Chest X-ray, AP view. Patient: 51 years old, sex M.
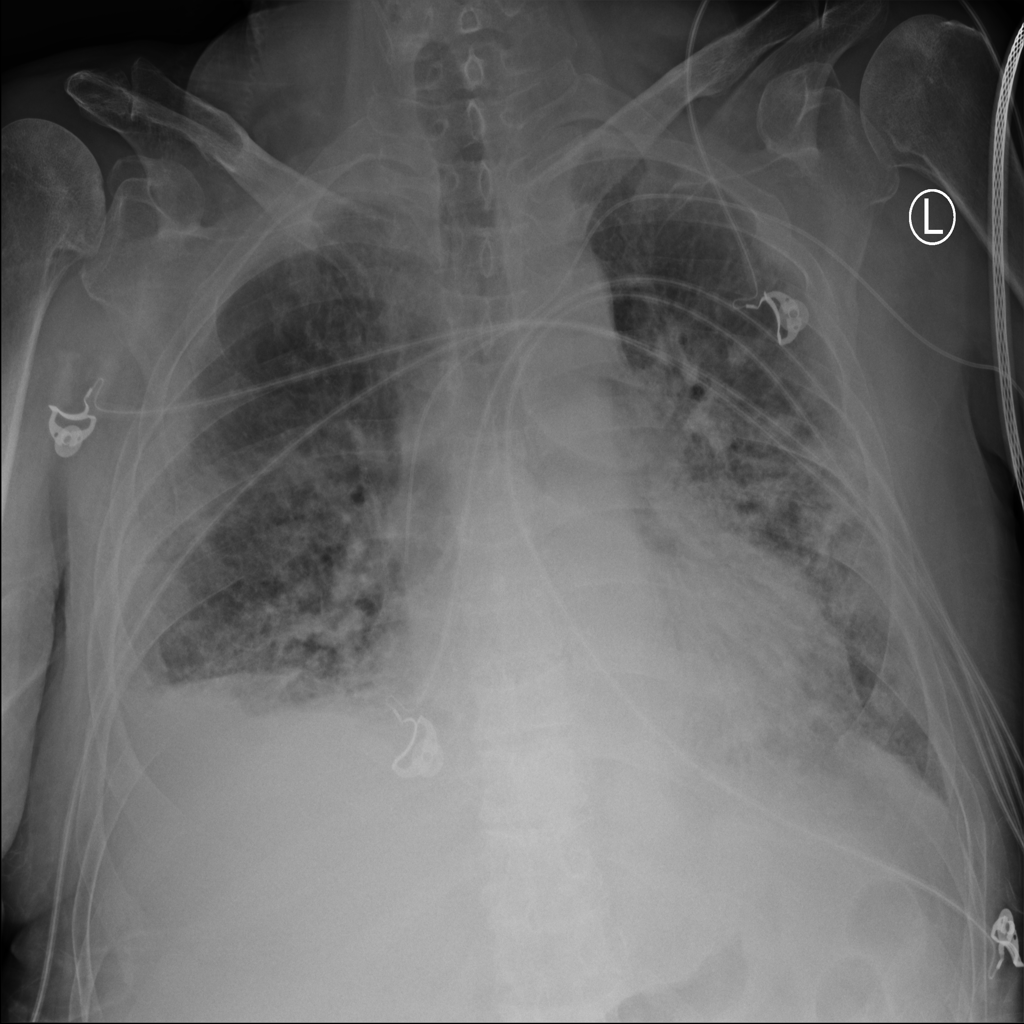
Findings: No Finding